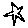
Label: star